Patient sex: M
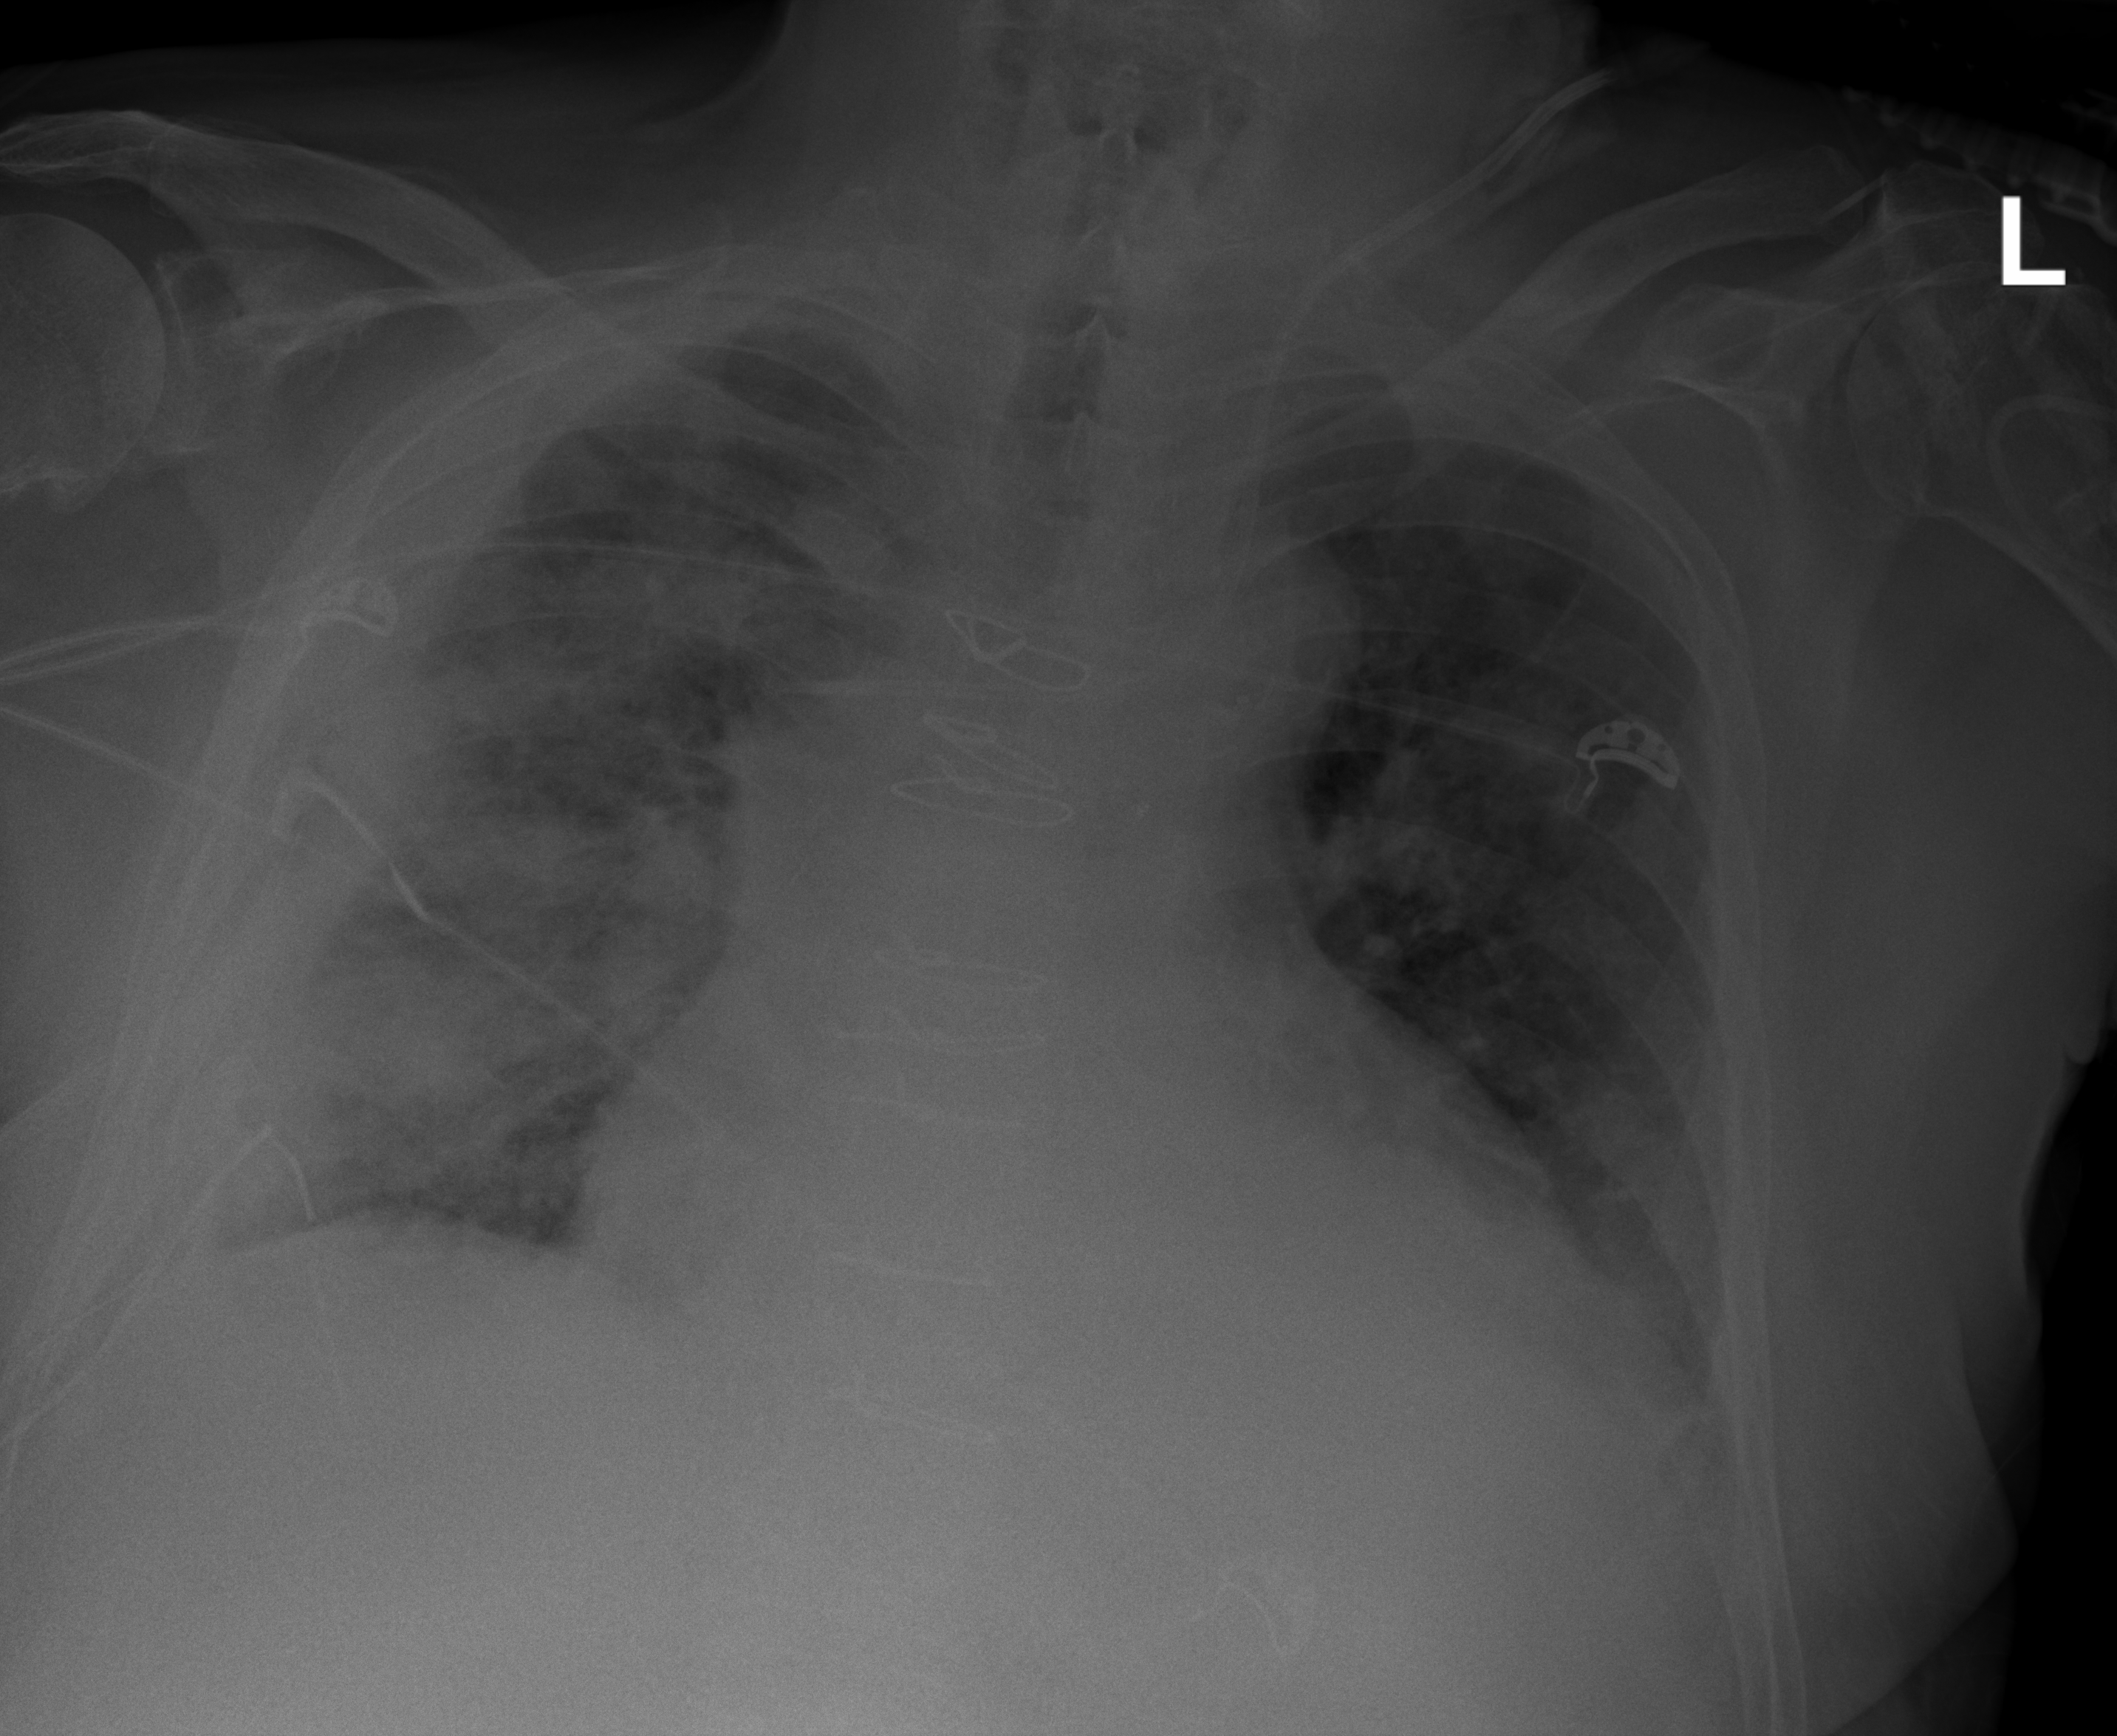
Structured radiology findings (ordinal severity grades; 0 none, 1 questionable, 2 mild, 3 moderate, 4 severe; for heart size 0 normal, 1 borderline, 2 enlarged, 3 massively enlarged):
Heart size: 2
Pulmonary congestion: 2
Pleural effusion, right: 3
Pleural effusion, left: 2
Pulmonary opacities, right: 3
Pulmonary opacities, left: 2
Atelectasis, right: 3
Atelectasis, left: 2